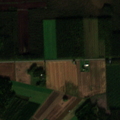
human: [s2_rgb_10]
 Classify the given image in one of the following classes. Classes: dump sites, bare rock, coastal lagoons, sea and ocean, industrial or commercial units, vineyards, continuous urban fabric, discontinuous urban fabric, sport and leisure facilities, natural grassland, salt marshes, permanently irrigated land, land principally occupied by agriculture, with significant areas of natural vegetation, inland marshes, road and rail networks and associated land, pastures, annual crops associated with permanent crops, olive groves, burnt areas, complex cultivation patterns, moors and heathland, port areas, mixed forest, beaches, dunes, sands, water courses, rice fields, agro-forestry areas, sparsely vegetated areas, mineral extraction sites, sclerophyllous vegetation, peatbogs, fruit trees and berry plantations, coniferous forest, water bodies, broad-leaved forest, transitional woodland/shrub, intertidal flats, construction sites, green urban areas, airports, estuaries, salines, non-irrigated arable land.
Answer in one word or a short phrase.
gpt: non-irrigated arable land, land principally occupied by agriculture, with significant areas of natural vegetation, broad-leaved forest, coniferous forest, mixed forest, peatbogs